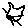
Label: cat